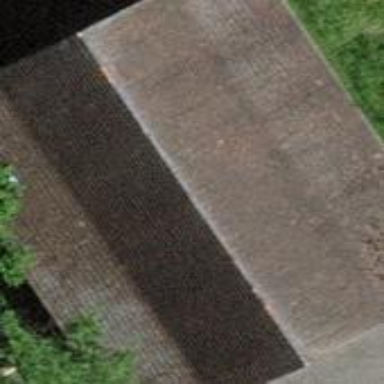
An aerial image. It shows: Shed.